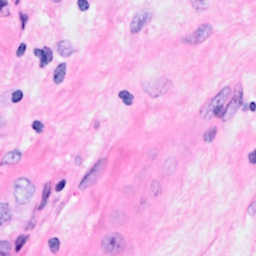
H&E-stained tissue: Breast